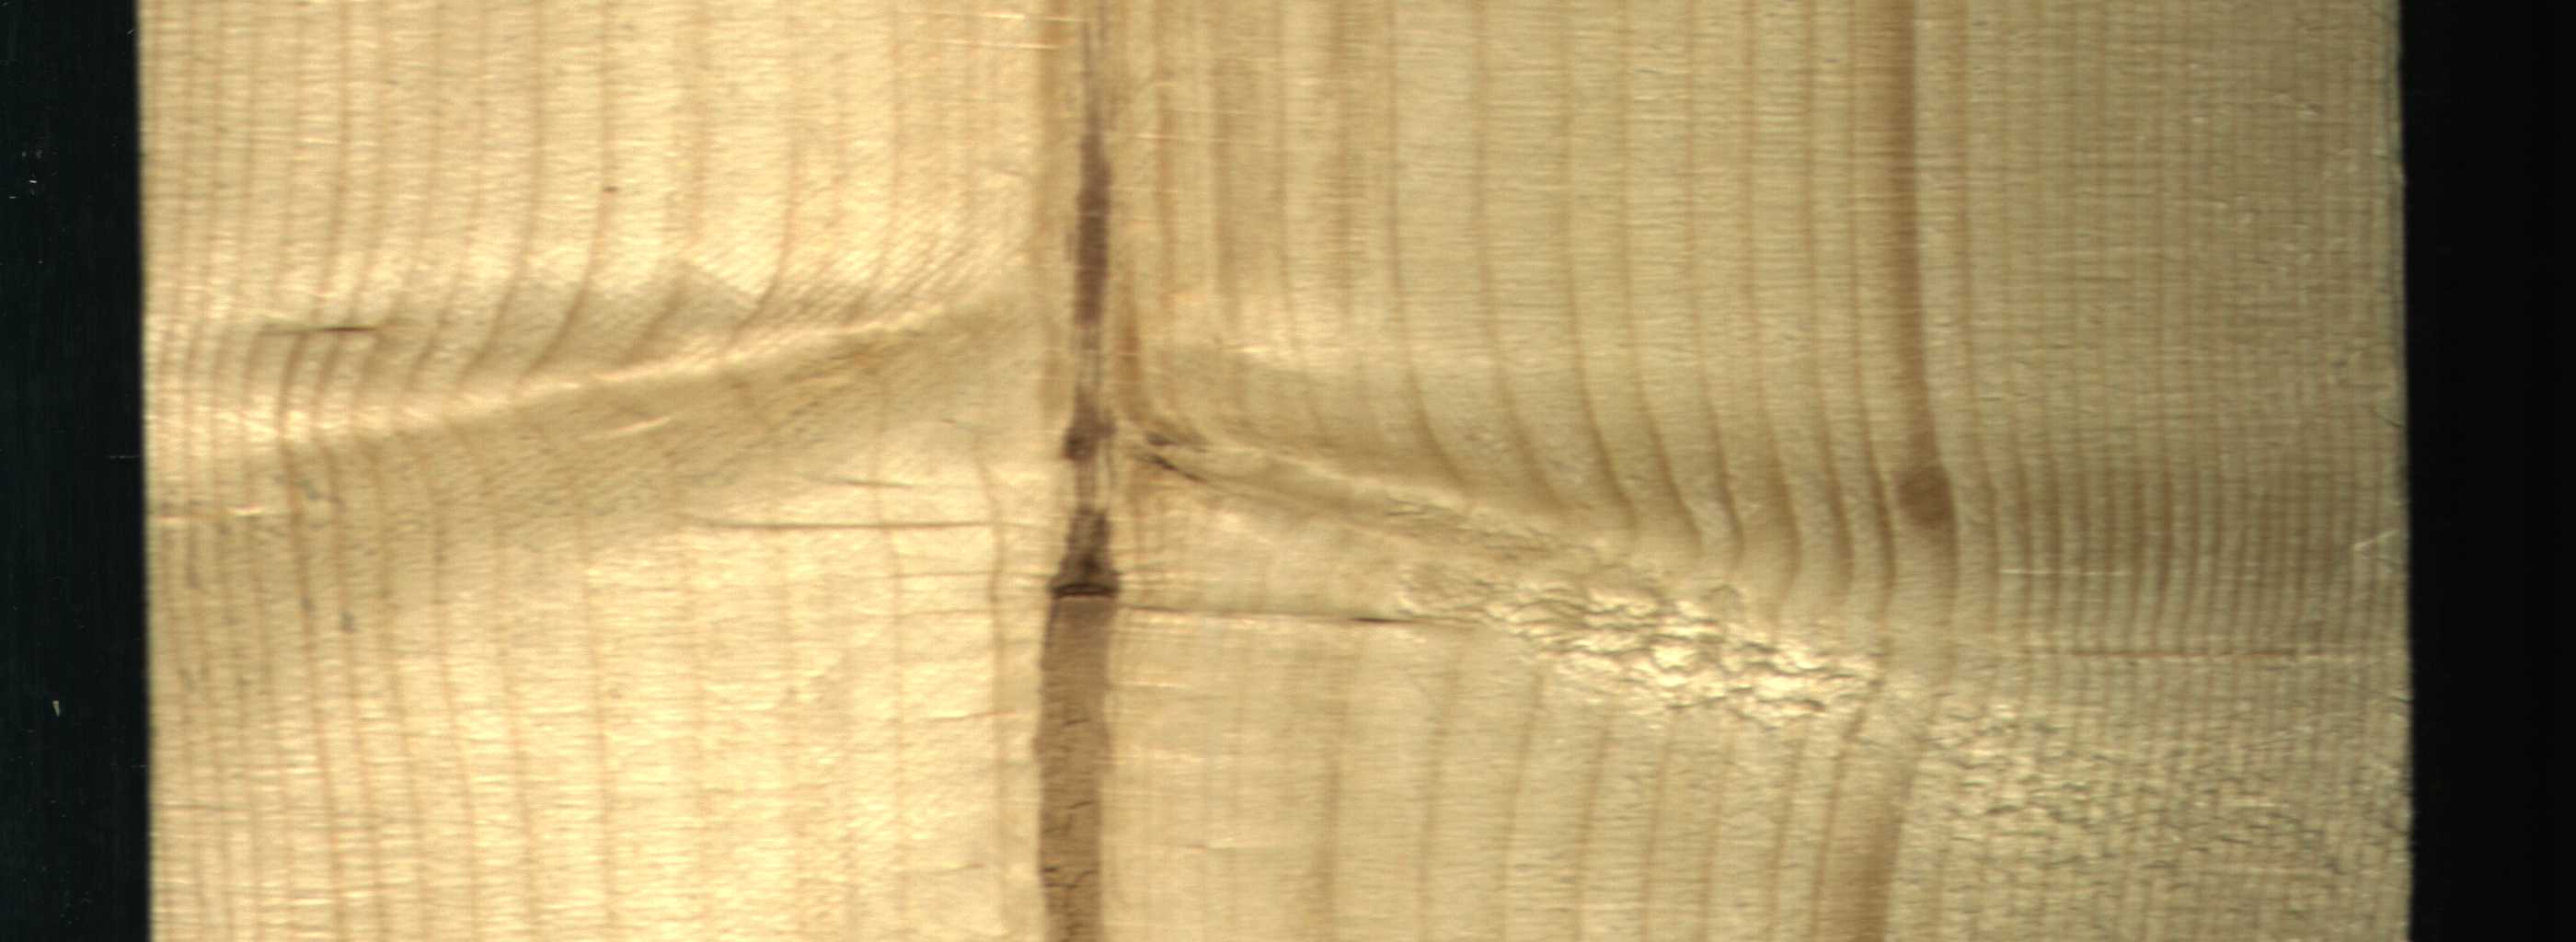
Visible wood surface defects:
Quartzity